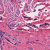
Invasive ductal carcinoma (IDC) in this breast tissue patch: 0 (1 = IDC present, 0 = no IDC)